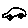
Label: car